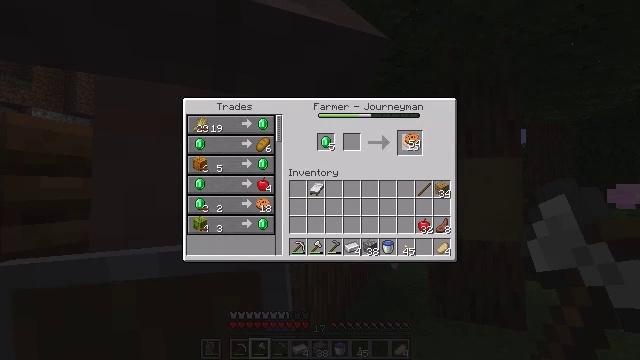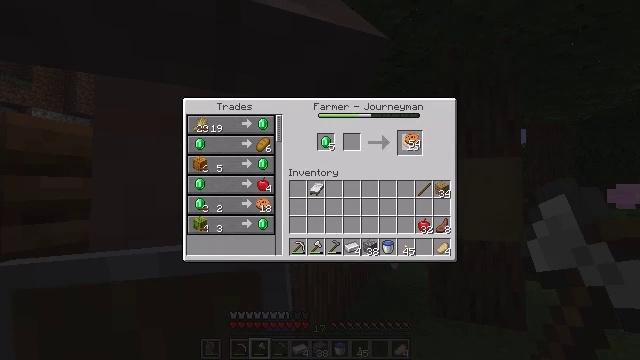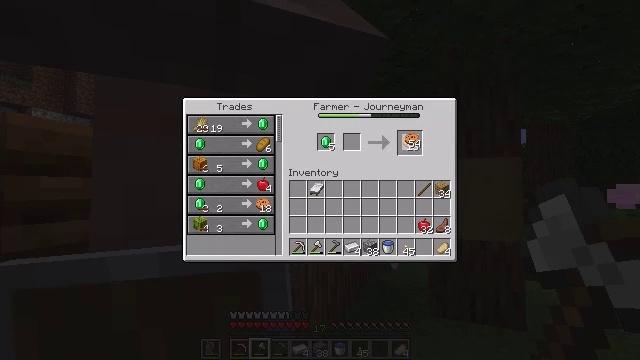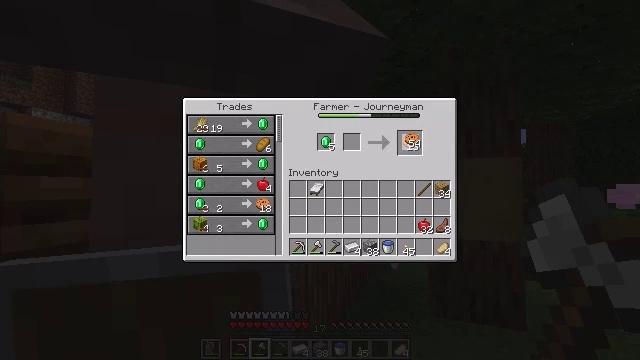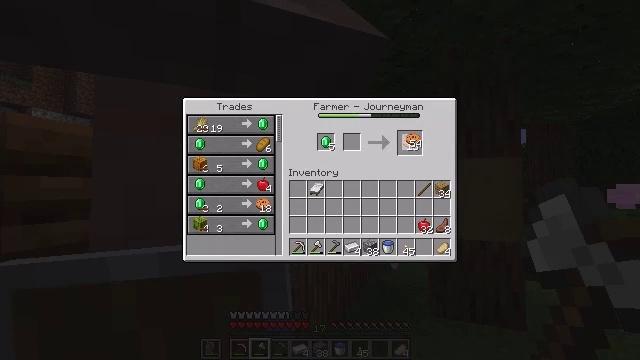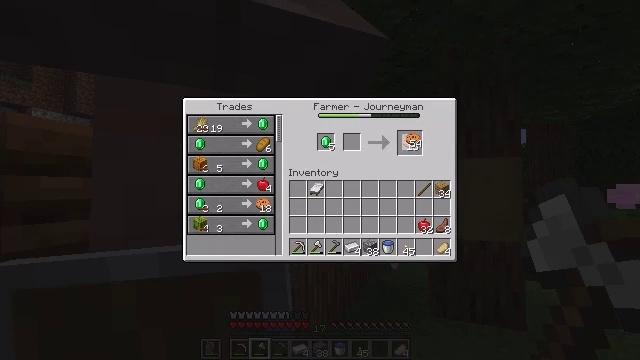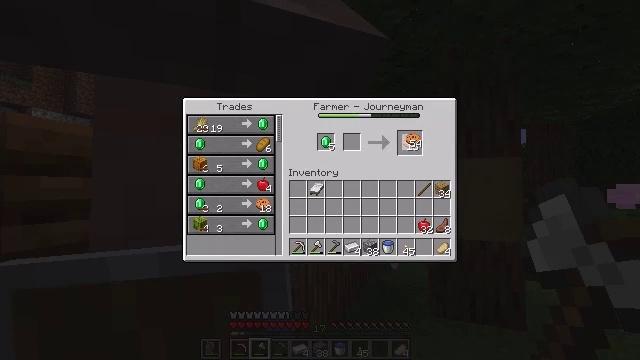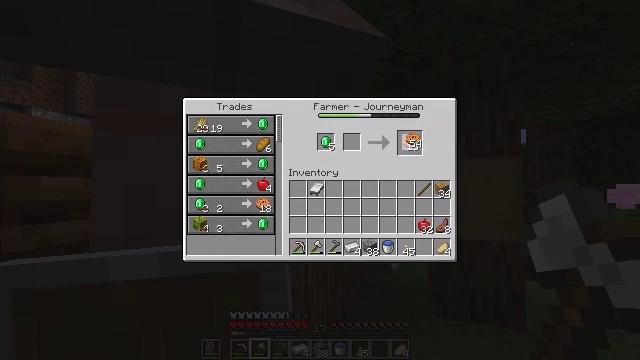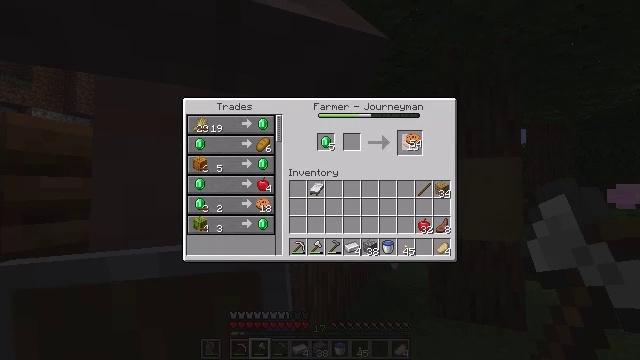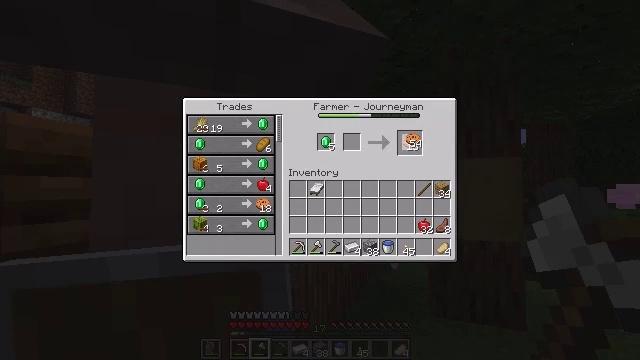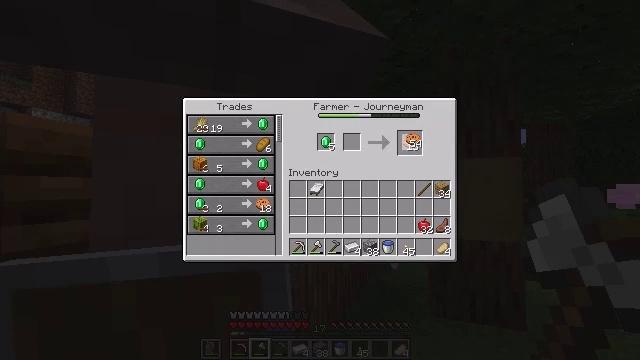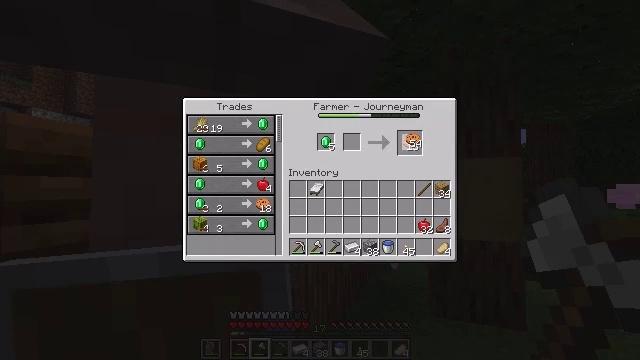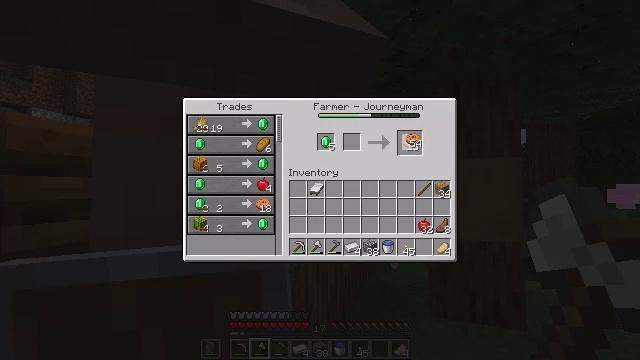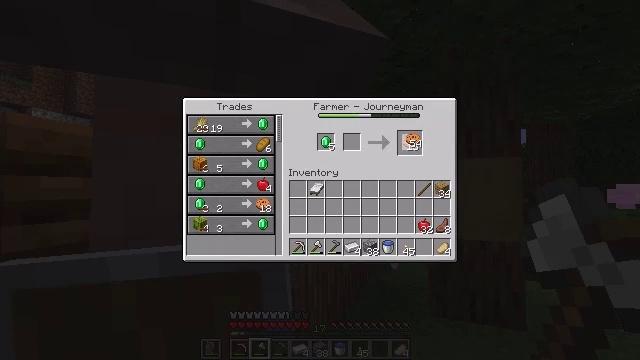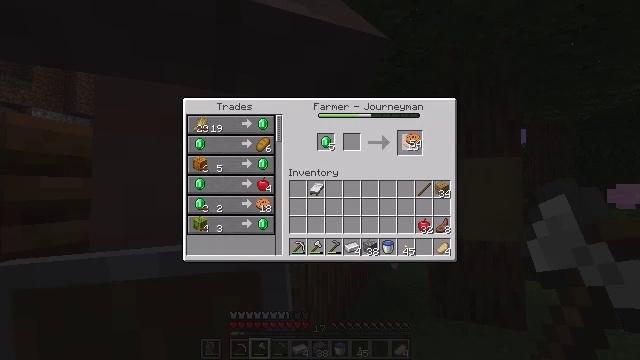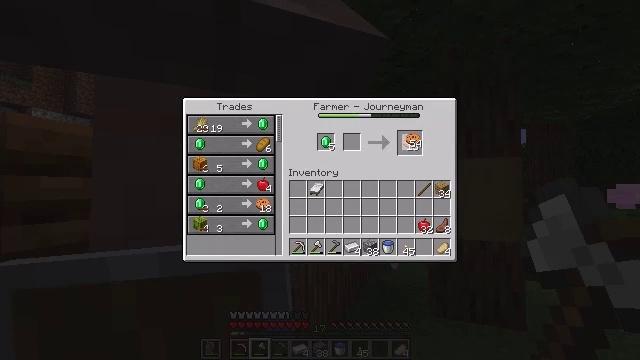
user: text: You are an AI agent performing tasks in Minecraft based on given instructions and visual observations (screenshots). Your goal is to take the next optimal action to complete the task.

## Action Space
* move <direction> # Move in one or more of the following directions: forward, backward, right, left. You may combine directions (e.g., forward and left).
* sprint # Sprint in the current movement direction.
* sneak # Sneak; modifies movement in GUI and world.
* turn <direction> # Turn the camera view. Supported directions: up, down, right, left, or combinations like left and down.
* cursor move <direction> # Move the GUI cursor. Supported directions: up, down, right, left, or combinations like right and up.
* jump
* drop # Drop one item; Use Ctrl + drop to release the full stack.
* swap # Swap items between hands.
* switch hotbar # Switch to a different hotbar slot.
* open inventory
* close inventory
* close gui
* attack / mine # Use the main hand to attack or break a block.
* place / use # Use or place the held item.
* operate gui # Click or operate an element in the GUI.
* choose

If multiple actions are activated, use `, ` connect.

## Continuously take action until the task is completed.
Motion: motion action
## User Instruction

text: Make a cookie in the crafting table.
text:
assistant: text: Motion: no_op
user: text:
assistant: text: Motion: no_op
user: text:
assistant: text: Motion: no_op
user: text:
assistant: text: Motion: no_op
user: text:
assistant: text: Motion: no_op
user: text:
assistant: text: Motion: no_op
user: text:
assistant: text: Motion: operate gui
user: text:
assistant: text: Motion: operate gui
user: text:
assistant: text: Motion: operate gui
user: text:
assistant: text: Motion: no_op
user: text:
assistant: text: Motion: no_op
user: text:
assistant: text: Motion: no_op
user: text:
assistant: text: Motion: no_op
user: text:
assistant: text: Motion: no_op
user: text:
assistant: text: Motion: no_op
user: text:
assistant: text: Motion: operate gui
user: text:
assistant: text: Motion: operate gui
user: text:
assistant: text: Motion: operate gui
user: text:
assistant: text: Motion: no_op
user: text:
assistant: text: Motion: no_op
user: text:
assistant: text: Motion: no_op
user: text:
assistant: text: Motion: no_op
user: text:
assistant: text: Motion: no_op
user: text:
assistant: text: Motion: cursor move right
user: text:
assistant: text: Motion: no_op
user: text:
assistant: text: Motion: no_op
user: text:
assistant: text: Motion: no_op
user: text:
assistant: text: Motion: no_op
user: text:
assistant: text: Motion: no_op
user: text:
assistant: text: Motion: no_op